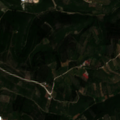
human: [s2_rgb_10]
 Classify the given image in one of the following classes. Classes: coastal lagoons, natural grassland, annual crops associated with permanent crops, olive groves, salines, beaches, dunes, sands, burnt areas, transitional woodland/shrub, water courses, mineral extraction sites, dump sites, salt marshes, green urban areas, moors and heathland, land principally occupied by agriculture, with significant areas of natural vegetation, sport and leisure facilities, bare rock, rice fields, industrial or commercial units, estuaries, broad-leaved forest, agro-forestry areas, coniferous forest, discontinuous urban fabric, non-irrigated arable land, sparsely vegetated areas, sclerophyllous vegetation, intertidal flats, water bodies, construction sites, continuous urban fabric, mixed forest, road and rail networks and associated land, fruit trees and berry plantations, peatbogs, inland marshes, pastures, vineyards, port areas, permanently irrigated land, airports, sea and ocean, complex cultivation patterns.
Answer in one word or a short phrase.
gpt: olive groves, land principally occupied by agriculture, with significant areas of natural vegetation, mixed forest, sclerophyllous vegetation, transitional woodland/shrub